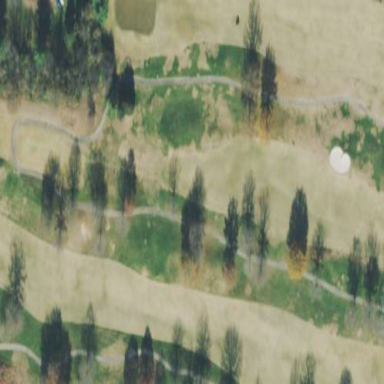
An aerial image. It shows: Scenic golf fairway.